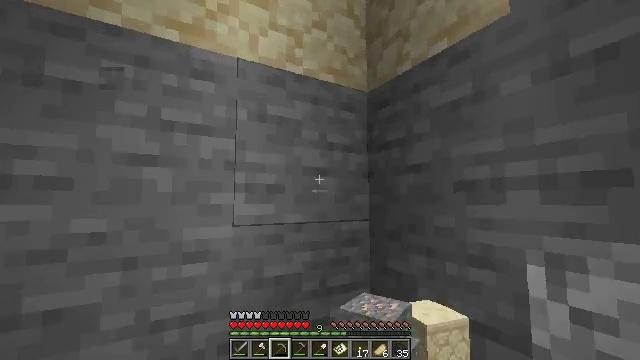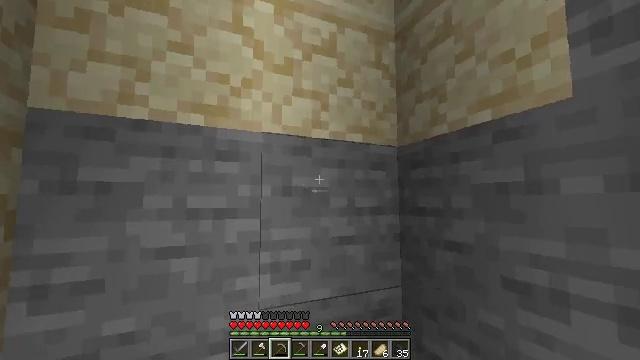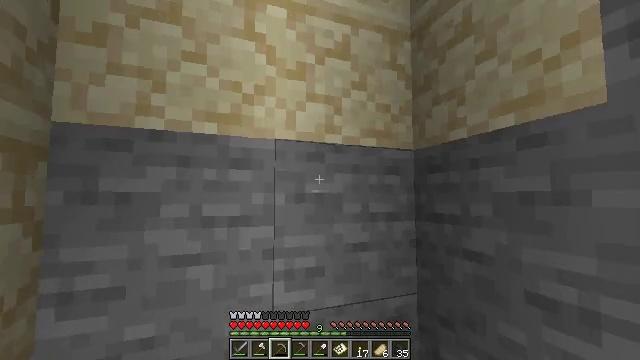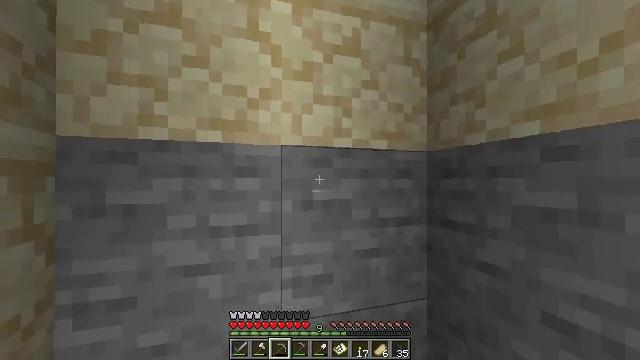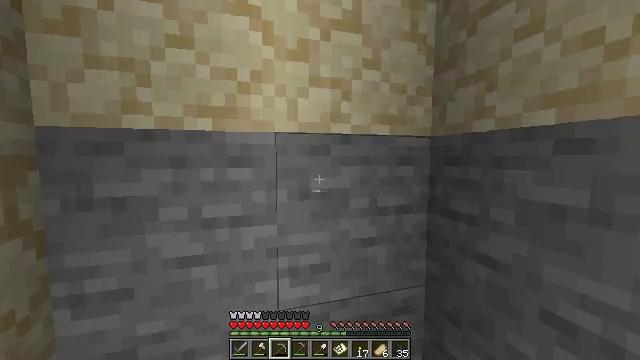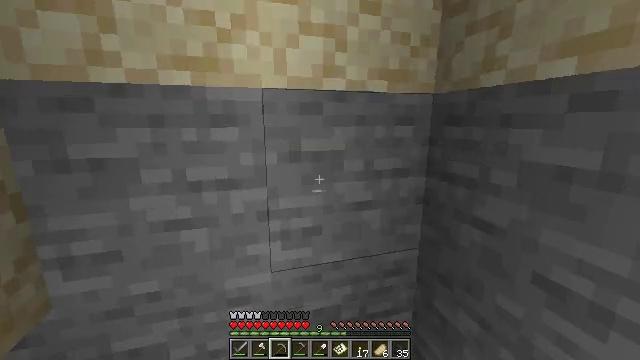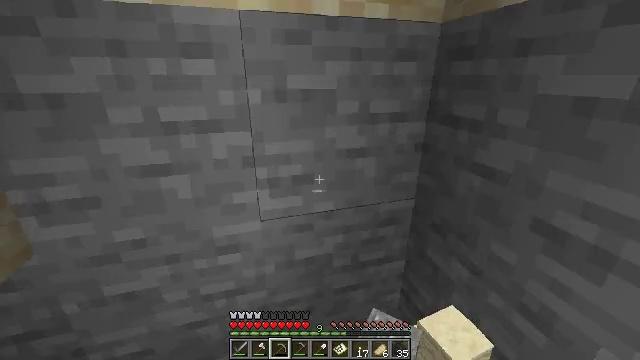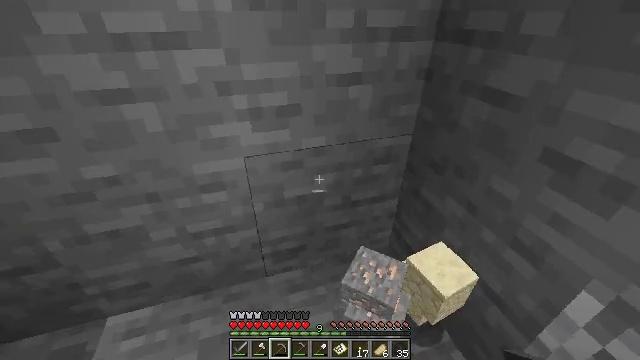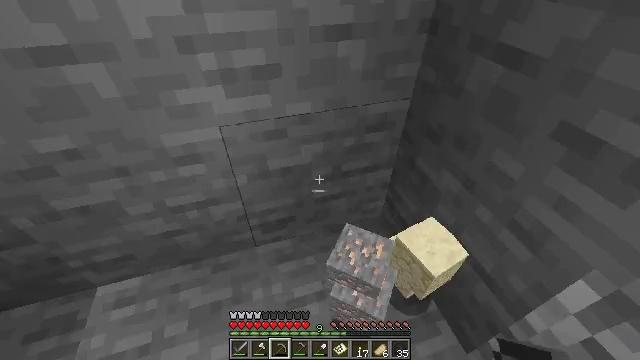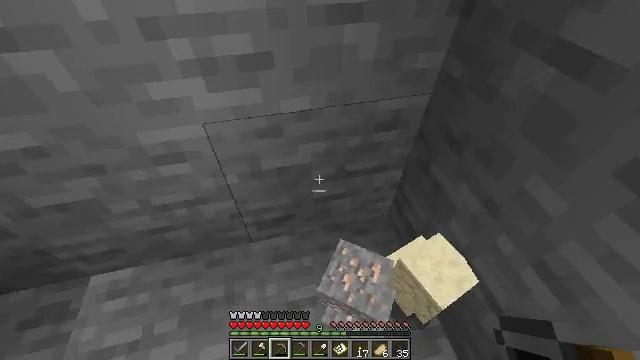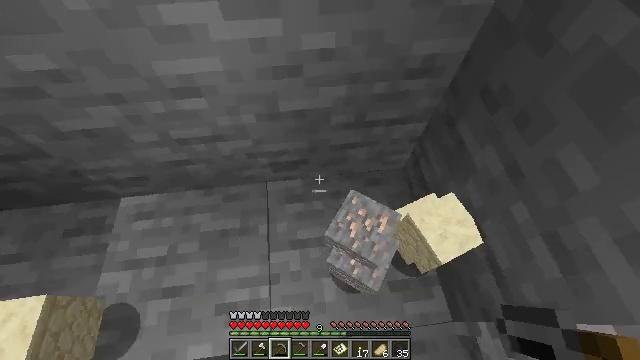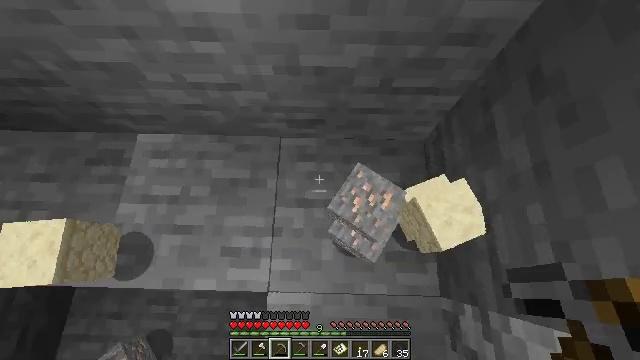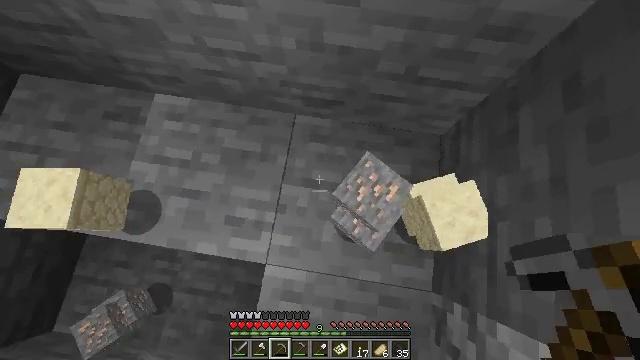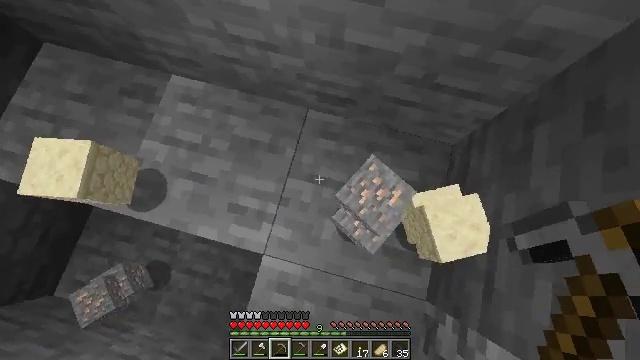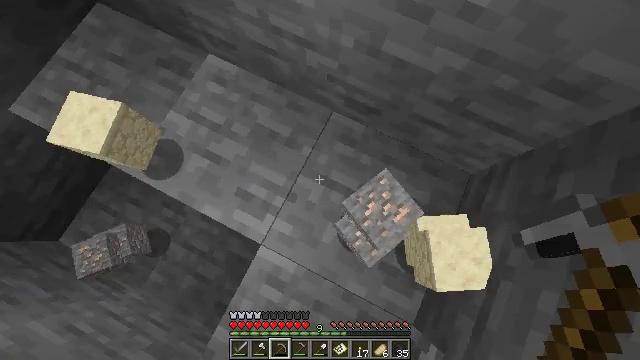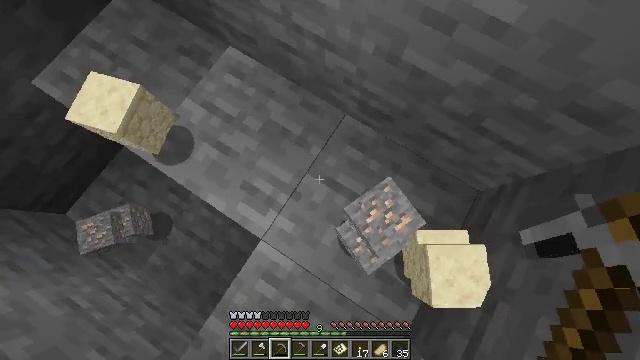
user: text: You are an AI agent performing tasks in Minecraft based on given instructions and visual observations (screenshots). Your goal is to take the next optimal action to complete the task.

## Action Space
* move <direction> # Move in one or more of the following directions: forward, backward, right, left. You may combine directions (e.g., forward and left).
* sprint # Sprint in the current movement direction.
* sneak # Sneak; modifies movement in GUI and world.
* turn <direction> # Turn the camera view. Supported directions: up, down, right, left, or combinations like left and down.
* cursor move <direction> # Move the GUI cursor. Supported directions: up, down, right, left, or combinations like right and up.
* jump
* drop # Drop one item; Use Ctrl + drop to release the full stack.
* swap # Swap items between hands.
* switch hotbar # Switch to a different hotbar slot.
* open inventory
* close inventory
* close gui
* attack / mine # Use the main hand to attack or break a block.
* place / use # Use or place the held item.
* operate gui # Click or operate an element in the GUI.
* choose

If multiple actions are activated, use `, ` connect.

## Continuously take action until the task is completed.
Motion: motion action
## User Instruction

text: Remove oak stairs from the inventory.
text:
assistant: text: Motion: move forward and move right, turn left, jump
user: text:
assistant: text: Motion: move forward and move right, turn left, jump
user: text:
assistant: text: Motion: move forward and move right, turn left and down
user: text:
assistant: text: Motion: move forward and move right, turn down
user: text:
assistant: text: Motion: move forward and move right, turn down
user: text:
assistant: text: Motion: move forward, turn down
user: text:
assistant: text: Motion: move forward, turn down
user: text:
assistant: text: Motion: move forward, turn down
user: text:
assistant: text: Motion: turn left and down
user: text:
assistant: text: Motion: turn left and down
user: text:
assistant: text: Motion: turn left and down
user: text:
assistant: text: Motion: turn left and down
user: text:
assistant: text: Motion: turn left and down
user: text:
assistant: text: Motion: turn left
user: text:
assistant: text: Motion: turn left
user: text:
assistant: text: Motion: turn left
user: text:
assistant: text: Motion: turn left
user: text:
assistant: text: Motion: no_op
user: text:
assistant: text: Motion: no_op
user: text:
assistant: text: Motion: turn right
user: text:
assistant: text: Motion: turn right and down
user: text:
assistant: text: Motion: move right, turn right
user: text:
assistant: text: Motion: move right
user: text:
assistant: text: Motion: move right, turn left
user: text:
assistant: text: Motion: move right, turn left and up
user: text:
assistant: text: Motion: turn left
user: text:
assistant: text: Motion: turn left
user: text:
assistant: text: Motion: no_op
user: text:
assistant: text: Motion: open inventory
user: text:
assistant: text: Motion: open inventory